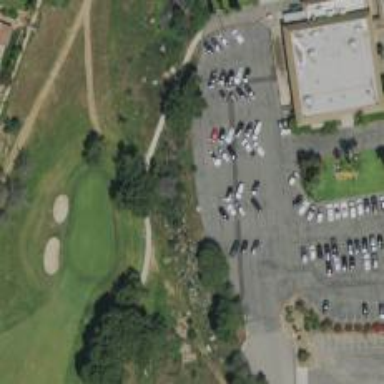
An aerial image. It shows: Path designated for golf carts.